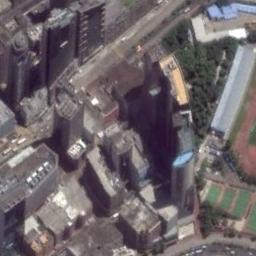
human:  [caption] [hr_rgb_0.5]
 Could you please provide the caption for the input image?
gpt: In a business district there are many buildings of different heights and heights and several roads with many cars and some trees .

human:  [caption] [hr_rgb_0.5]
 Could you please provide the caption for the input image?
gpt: A commercial area has lots of buildings of different heights while some sports areas are also in the commercial area .

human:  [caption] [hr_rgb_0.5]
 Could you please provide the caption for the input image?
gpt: Houses come in all shapes and sizes .

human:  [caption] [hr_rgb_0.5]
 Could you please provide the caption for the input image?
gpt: The commercial area is consist of many tall buildings .